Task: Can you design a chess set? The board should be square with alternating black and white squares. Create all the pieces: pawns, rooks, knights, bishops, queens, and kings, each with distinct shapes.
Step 4866:
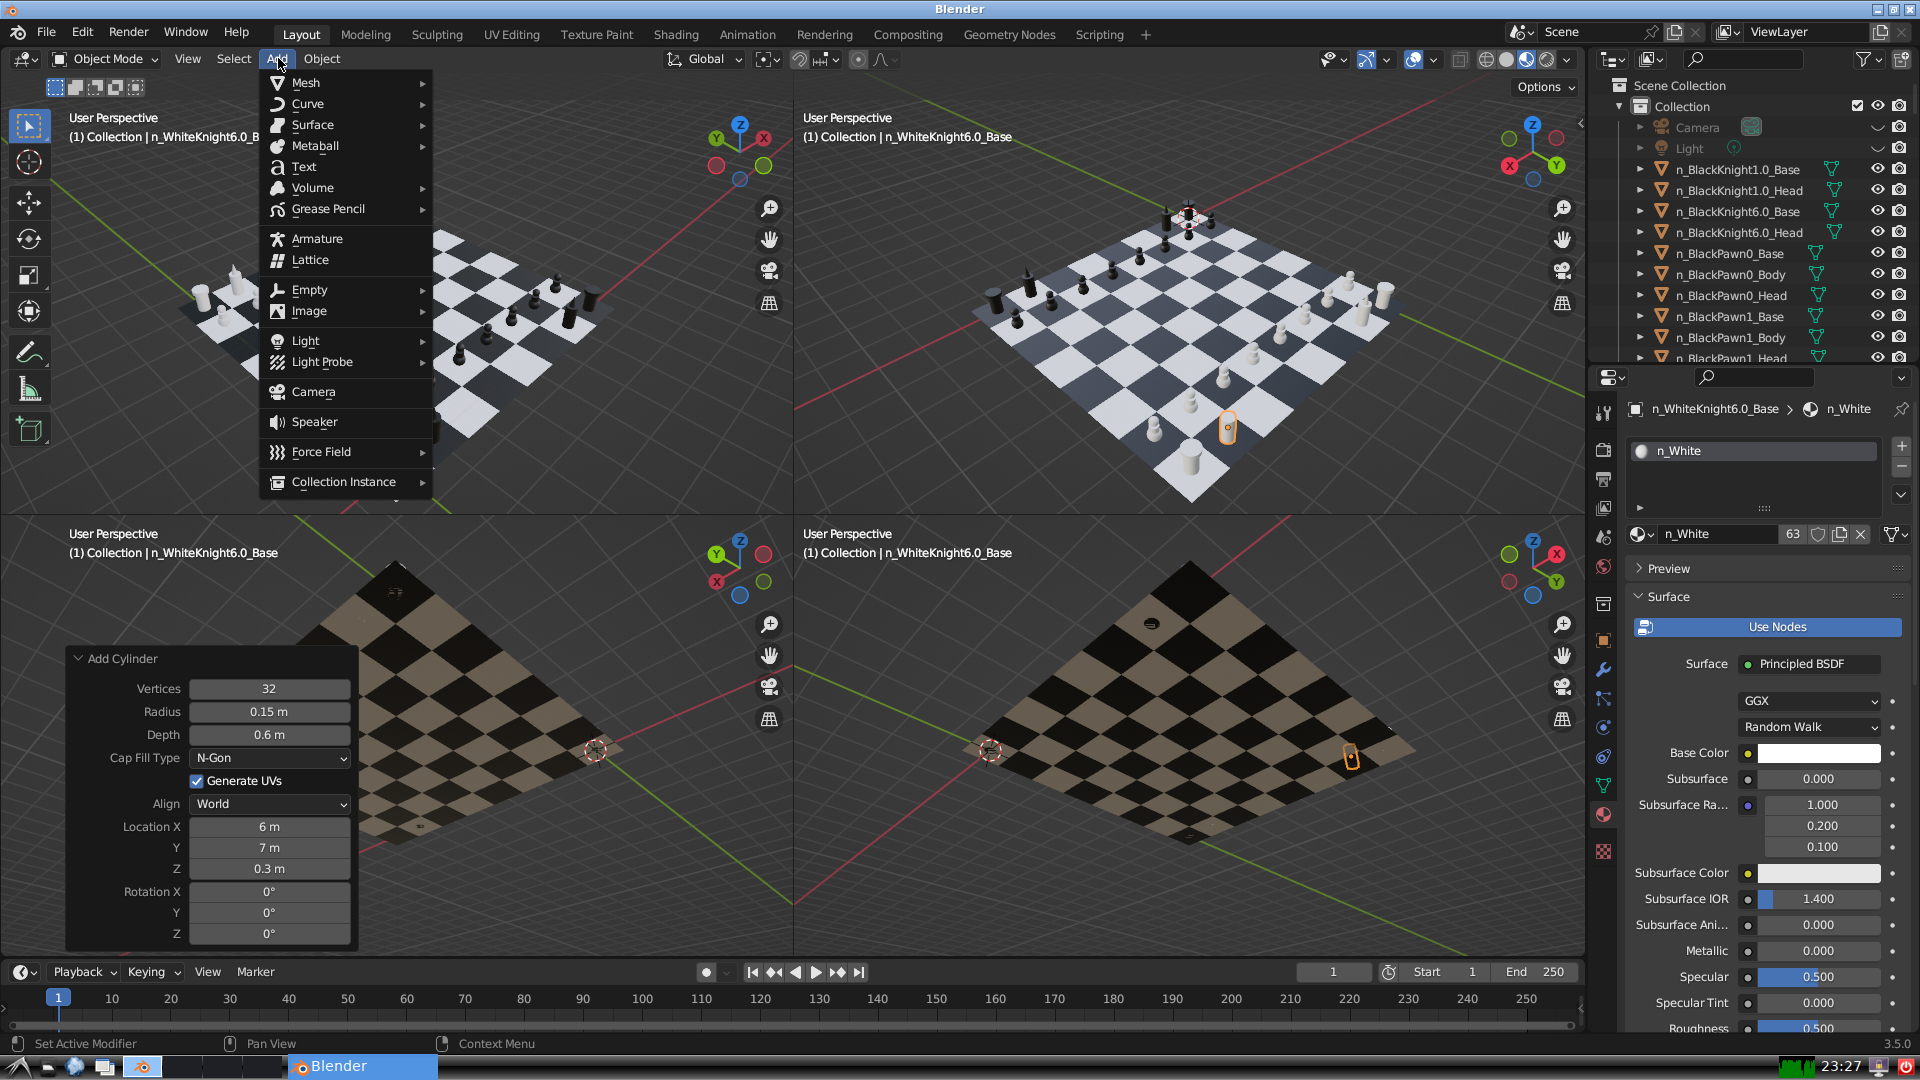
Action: {"mouse_move": [304, 82]}